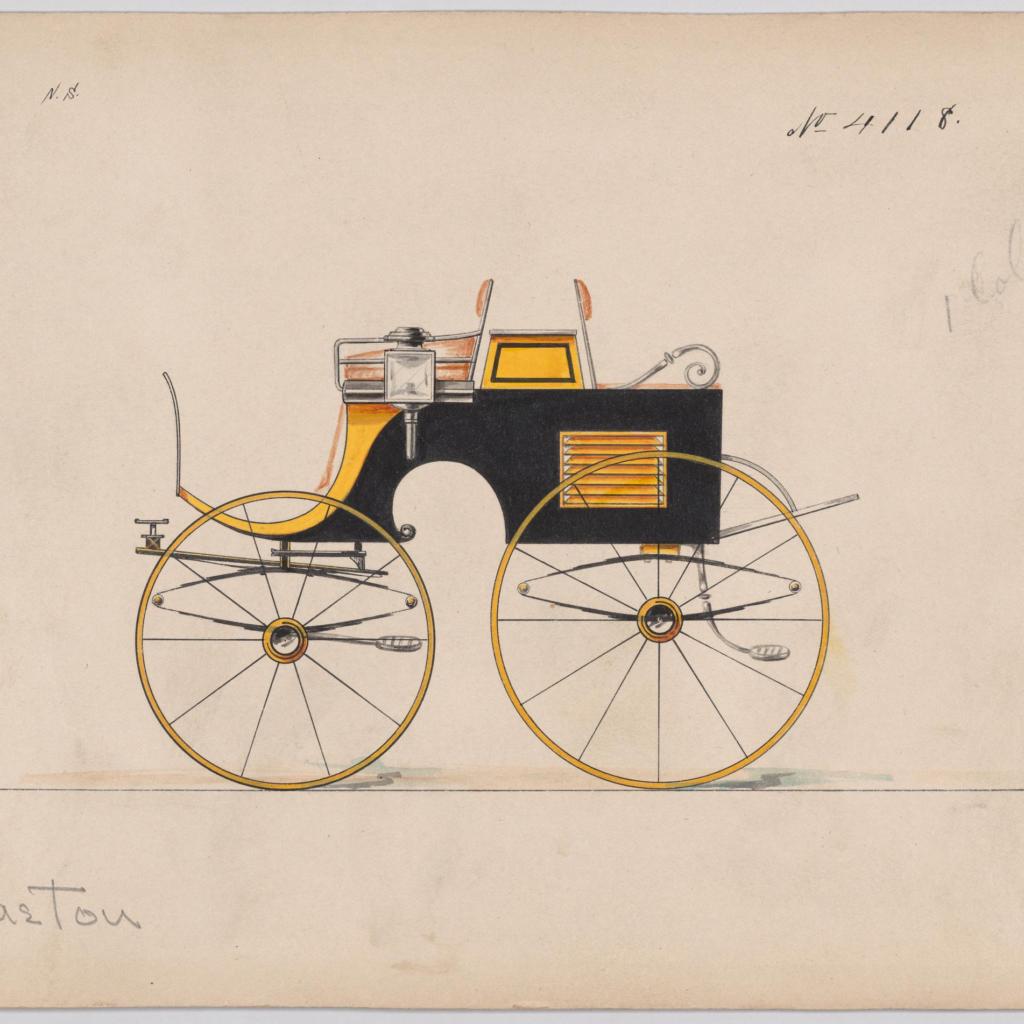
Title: Dog Cart Phaeton/Four Wheel Tandem Cart # 4118
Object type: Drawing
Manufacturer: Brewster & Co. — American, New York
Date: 1891
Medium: Pen and black ink, watercolor and gouache with gum arabic
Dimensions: Sheet: 6 3/16 x 8 13/16 in. (15.7 x 22.4 cm)
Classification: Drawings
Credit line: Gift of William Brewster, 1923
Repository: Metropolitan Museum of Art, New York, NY